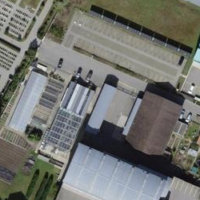
EUNIS habitat code: 54
Species observed at this site:
Sedum album
Geranium sanguineum